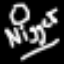
Label: octagon